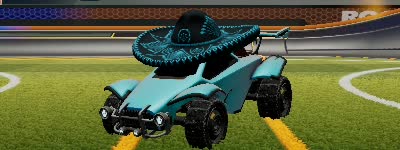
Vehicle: octane